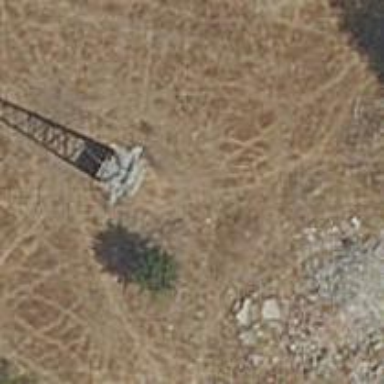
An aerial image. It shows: Power tower.